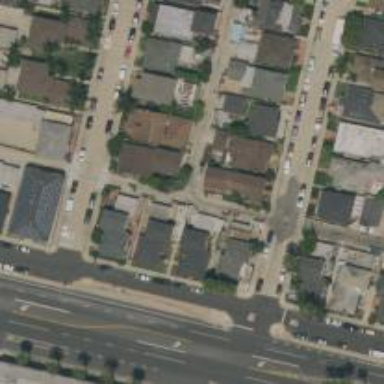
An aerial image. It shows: Alleyway designated as service road.